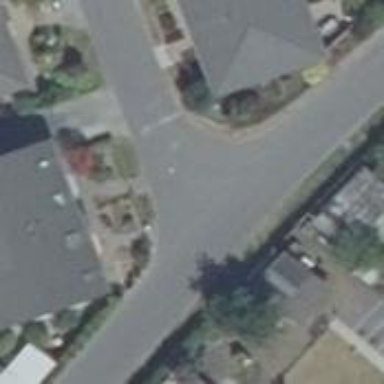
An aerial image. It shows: Asphalt road in residential area.